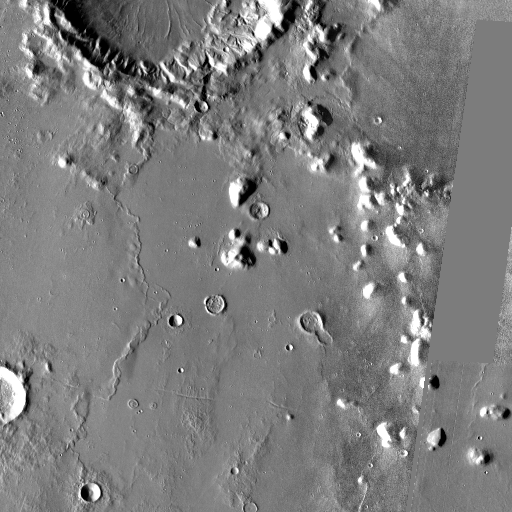
Crater classes present: Background, Other, Layered, Buried